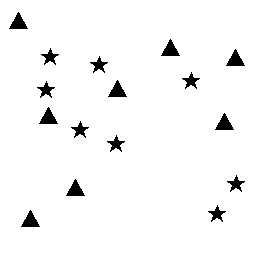
Squares: 0
Triangles: 8
Stars: 8
Total shapes: 16